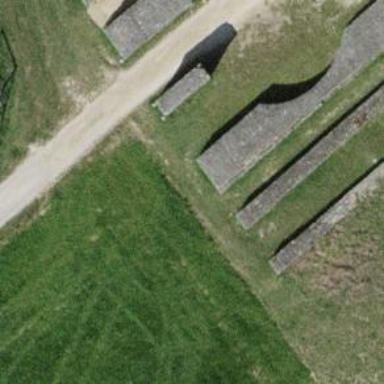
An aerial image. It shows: City wall in the picture.